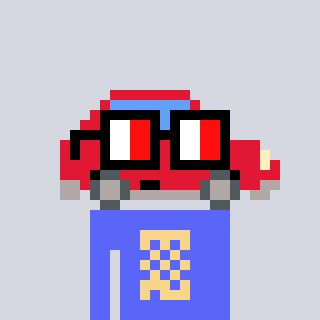
a pixel art character with square glasses with black frames and red eyes, a car-shaped head and a purple-colored body on a cool background